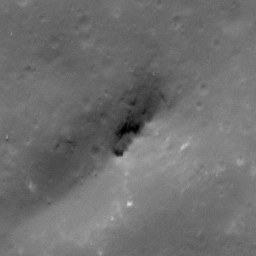
Pit: Copernicus 23
Host crater: Copernicus
Host type: impact_melt
Lunar coordinates: latitude 10.207, longitude 339.898